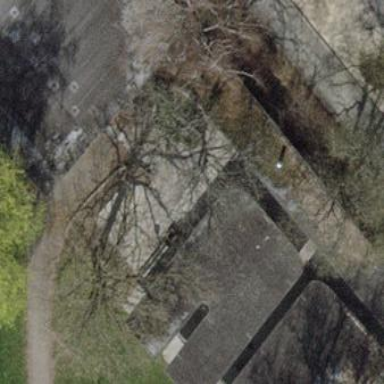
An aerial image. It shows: Concrete roof.